Field crop: maize
Growth stage: 2
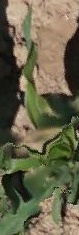
Species: maize